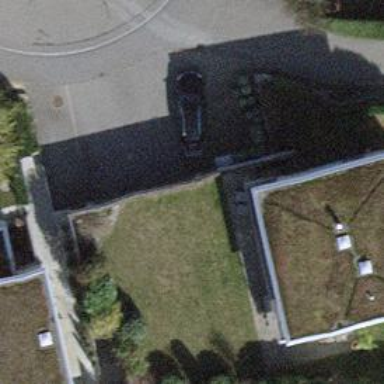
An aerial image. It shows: Parking entrance.